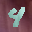
Label: 4